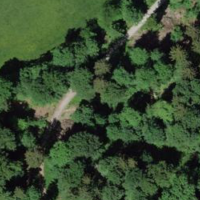
EUNIS habitat code: 41
Species observed at this site:
Lysimachia nemorum
Urtica dioica
Fagus sylvatica